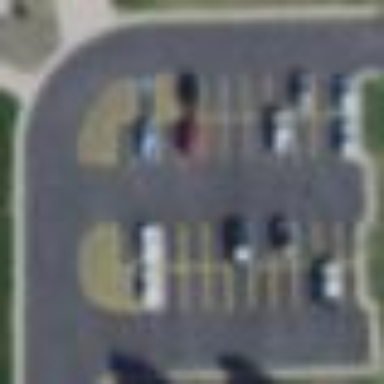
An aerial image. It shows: Parking area with surface.